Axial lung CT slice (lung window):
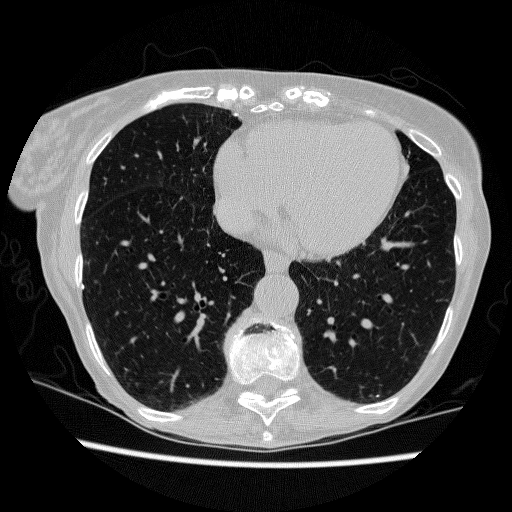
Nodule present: no